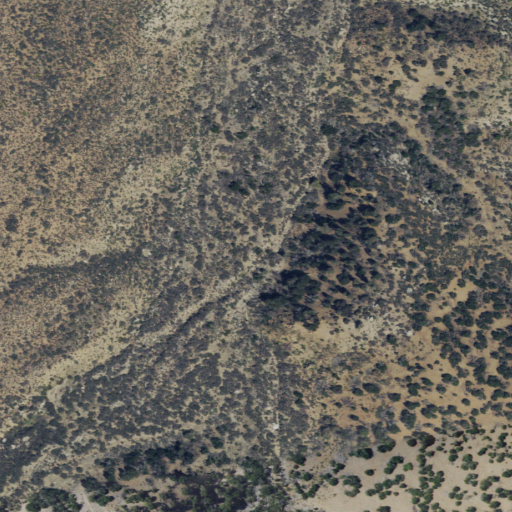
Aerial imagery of valley in California named West Fork Dry Canyon containing shrub and evergreen forest